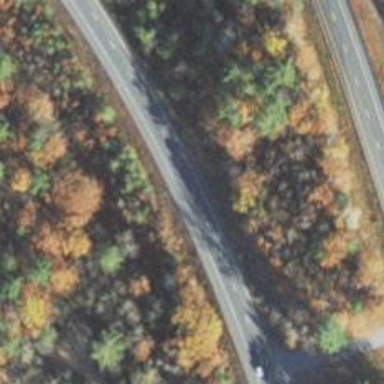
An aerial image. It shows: Asphalt motorway.